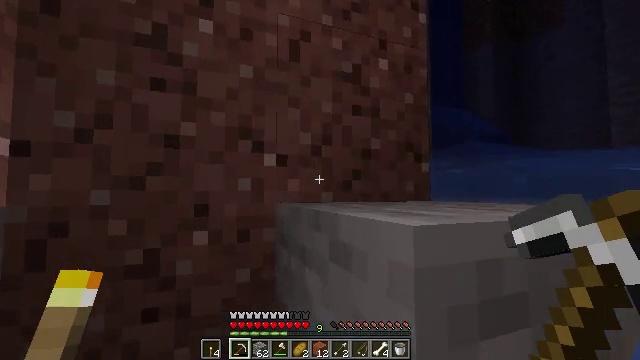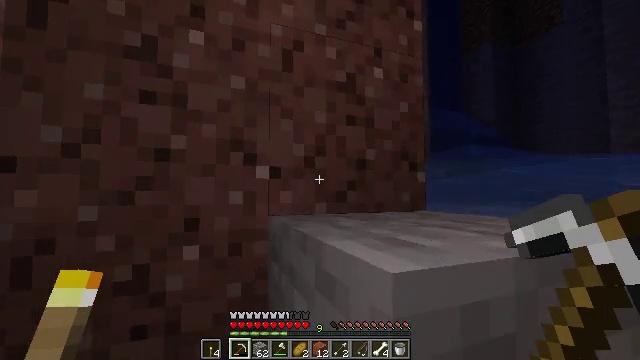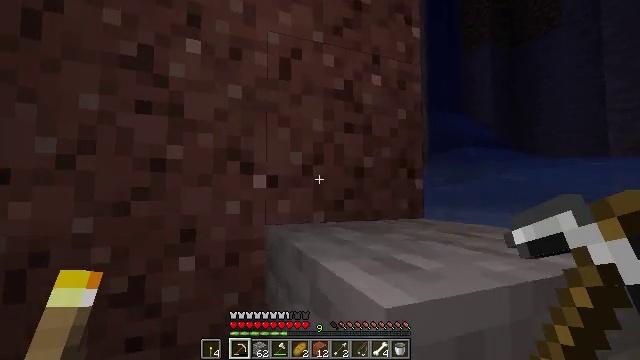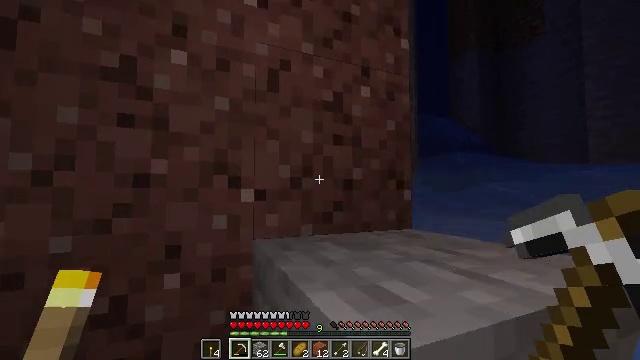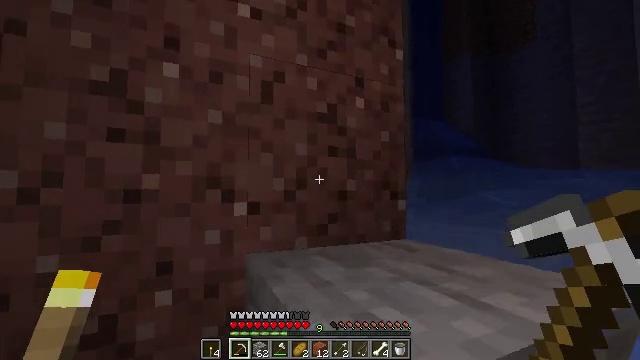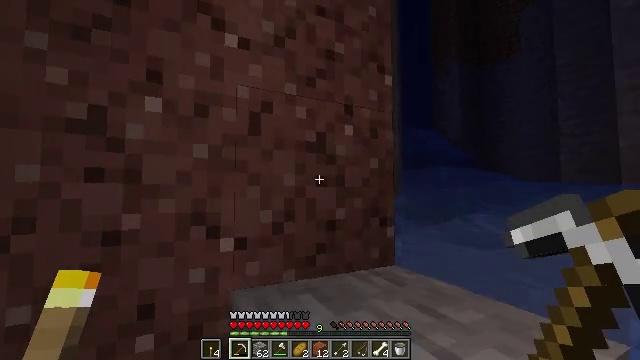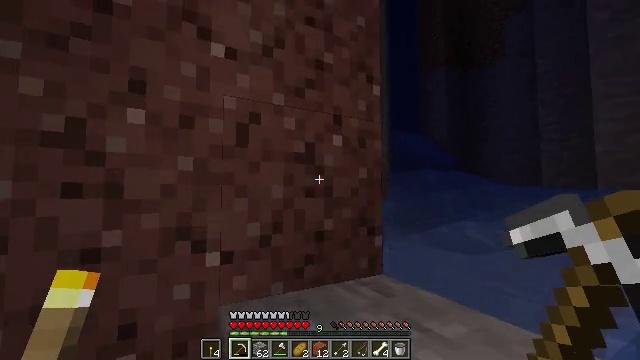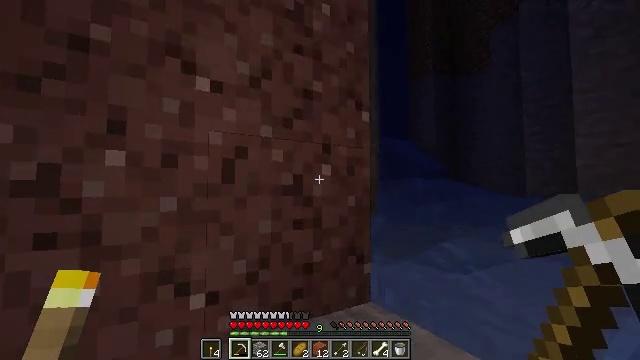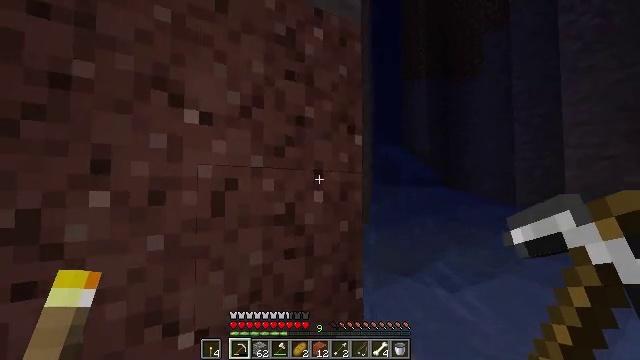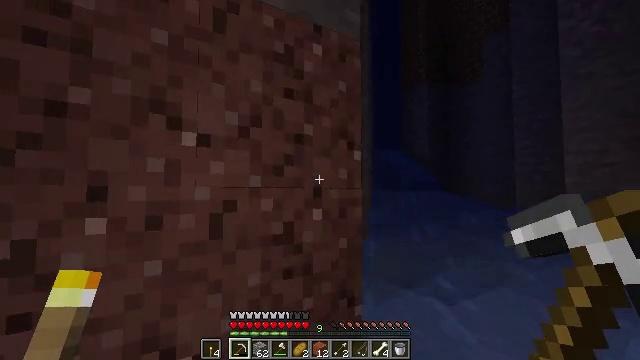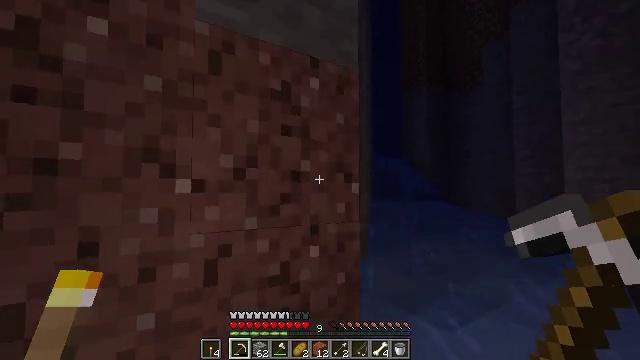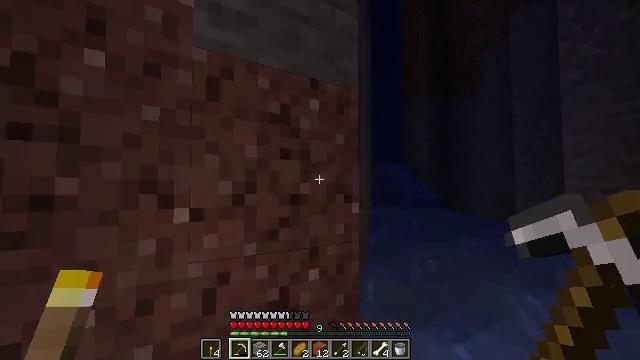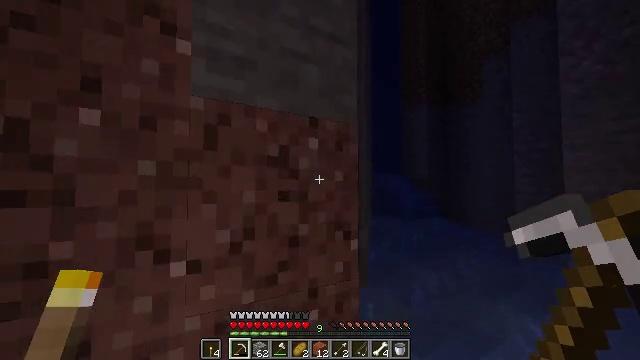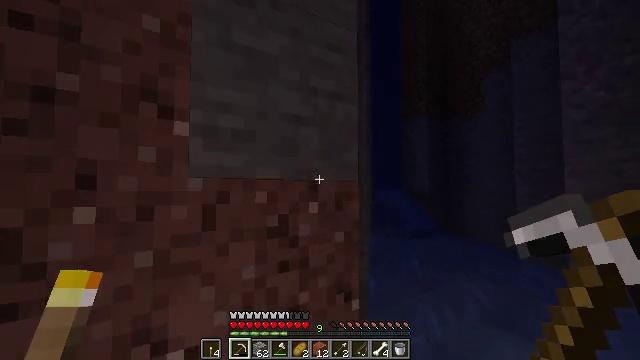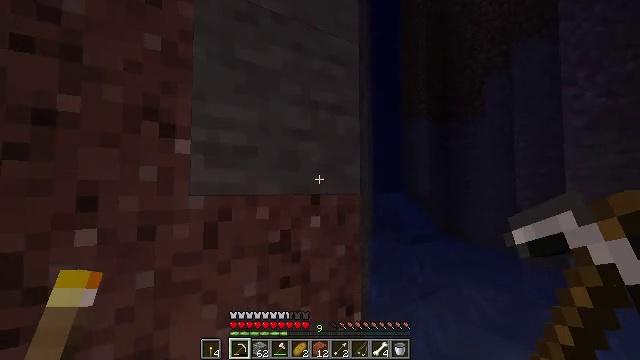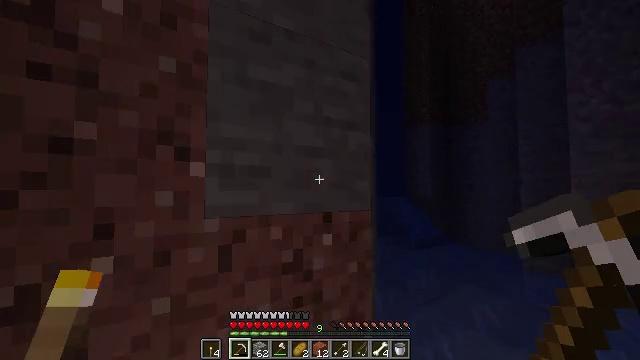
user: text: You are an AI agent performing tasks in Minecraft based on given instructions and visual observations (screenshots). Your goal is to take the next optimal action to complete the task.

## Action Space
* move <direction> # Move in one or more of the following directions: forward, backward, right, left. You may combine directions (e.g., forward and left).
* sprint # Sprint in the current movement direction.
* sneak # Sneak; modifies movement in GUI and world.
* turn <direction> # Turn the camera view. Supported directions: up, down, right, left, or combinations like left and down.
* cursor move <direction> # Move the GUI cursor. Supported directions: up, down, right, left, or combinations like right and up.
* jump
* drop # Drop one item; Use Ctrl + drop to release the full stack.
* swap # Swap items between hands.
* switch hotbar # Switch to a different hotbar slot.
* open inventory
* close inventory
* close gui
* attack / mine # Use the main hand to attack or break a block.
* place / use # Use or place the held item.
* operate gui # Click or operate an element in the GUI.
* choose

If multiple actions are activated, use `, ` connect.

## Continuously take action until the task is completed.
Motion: motion action
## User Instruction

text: Mine the coal ore underground.
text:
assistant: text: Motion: move forward, jump
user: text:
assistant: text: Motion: move forward, jump
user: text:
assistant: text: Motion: move forward, turn right, jump
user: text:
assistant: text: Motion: move forward, turn right, jump
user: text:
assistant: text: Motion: move forward, turn right, jump
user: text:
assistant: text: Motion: move forward, turn right, jump
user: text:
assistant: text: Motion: move forward, turn right, jump
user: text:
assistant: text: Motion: move forward, turn right, jump
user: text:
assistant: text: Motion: move forward, jump
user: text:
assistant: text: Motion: move forward, jump
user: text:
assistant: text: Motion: jump
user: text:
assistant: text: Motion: no_op
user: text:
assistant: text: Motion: move left
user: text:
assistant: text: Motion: move left
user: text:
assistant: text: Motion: move left
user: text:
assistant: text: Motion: move left
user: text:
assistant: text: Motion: move left, turn right
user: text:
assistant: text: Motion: move left, turn right
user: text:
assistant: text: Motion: move left, turn right and down
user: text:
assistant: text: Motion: move left, turn right and down
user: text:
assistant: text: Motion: move left, turn right and down
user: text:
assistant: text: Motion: move left, turn right and down
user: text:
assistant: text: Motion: move left, turn right and down
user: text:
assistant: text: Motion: move left, turn right and down
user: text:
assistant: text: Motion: move left, turn right
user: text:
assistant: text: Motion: turn right
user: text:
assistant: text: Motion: turn right
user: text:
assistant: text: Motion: turn right
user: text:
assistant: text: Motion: turn right
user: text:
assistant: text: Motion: turn right and up